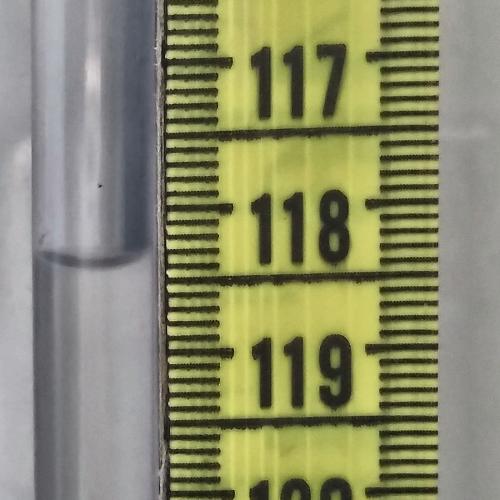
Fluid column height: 118.4 cm